Question: How to hide blue color bottom border of selected file, as shown in the below image, I am using Spring Tool Suite 4.
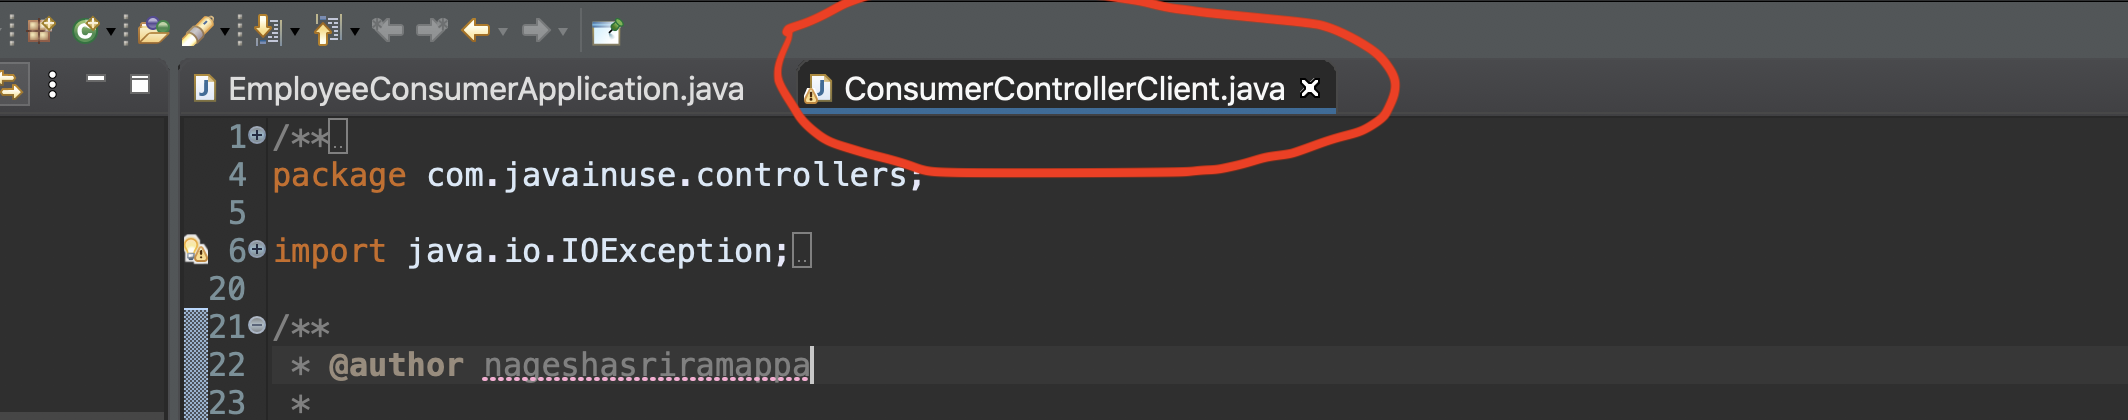
Answer: There is no UI to change this, you will have to edit the Eclipse CSS.
The CSS is in the "plugins/org.eclipse.ui.themes_xxxx/css" folder in your Eclipse installation (xxxx varies depending on your Eclipse release).
For the dark theme I think this is probably the 'CTabFolder.active' selector in the 'e4-dark_tabstyle.css' file:
'''
CTabFolder.active {
swt-selected-tab-highlight: #316c9b;
swt-selected-highlight-top: false;
}
'''